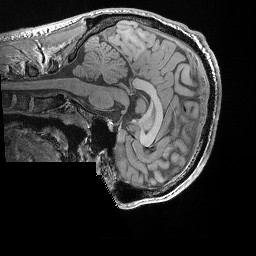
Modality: T1w
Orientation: sagittal
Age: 23
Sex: male
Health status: healthy
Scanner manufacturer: siemens
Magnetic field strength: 3 T
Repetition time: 0.02 s
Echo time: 0.00492 s